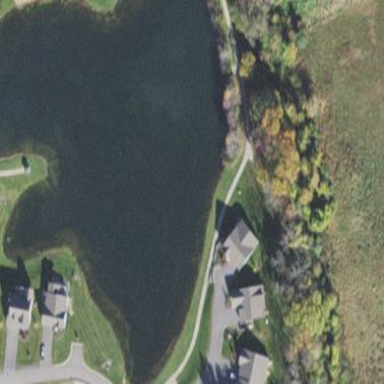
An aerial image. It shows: Pond surrounded by natural water.